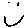
Label: smiley face